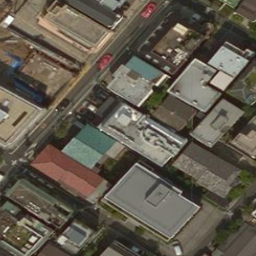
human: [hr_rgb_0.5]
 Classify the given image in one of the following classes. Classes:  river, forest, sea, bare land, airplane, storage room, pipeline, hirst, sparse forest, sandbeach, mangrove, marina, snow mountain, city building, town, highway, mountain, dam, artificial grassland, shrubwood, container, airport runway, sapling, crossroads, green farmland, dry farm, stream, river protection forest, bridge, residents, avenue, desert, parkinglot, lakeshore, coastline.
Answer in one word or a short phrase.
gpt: city building